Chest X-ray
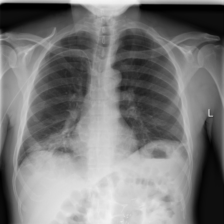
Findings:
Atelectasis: positive
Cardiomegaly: negative
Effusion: negative
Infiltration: positive
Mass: negative
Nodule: negative
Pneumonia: negative
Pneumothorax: negative
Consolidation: negative
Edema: negative
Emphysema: negative
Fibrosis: negative
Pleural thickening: negative
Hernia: negative